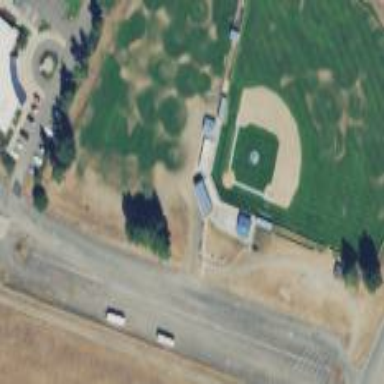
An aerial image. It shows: Baseball pitch for leisure land activities.